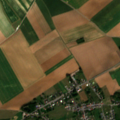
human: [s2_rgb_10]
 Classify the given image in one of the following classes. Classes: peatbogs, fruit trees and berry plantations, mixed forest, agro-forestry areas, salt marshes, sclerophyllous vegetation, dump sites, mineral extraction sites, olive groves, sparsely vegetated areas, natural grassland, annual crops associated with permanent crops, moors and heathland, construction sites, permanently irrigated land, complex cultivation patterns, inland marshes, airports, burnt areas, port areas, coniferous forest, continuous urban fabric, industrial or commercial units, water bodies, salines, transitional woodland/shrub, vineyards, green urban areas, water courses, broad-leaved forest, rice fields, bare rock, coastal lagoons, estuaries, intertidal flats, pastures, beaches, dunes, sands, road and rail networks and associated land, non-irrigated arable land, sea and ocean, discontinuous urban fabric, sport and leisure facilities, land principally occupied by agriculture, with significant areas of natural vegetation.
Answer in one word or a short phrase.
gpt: discontinuous urban fabric, non-irrigated arable land, pastures